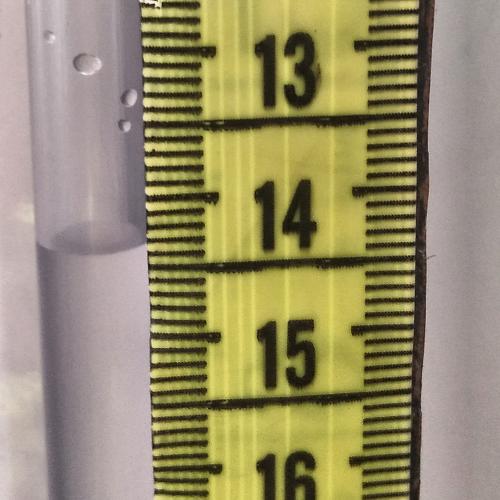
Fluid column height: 14.3 cm